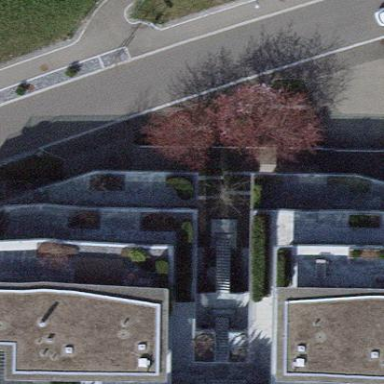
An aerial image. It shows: Flat-roofed apartment building.